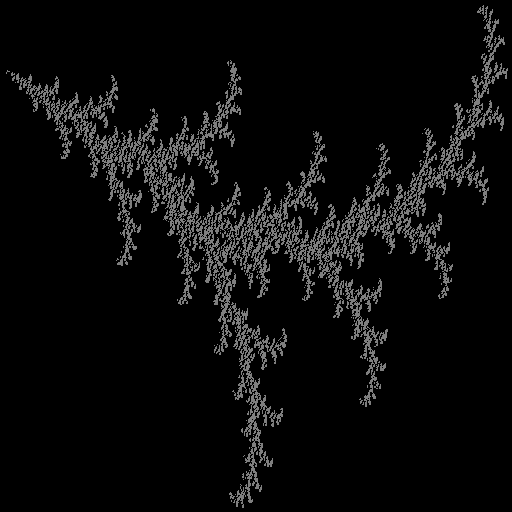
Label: branch